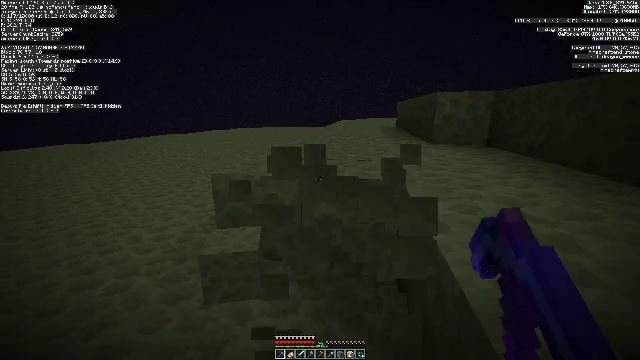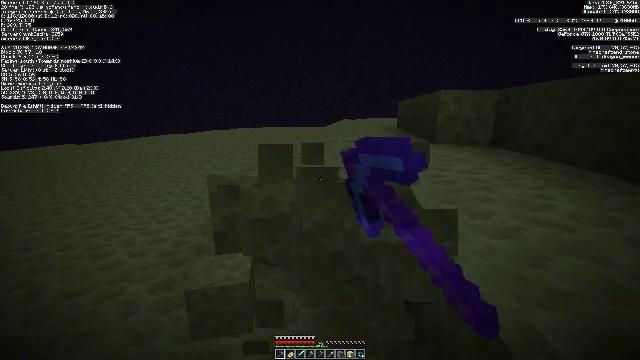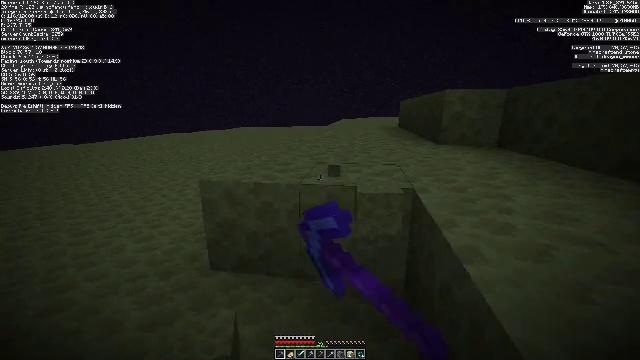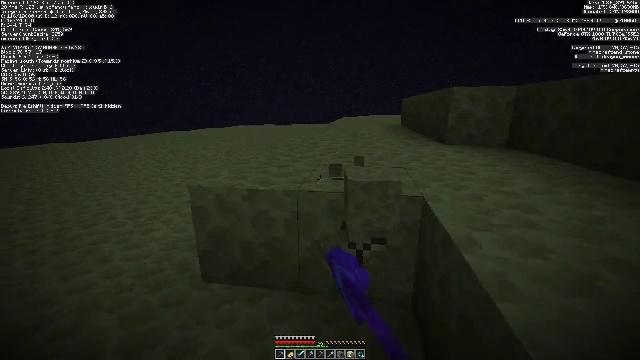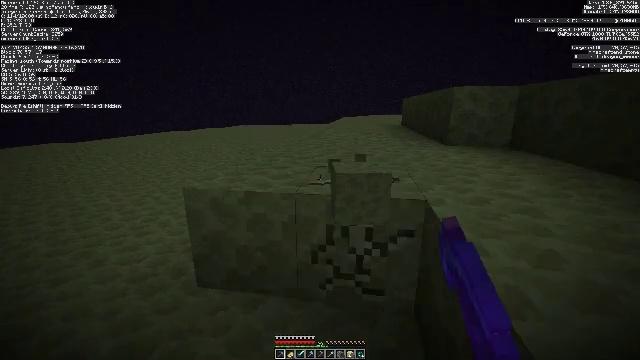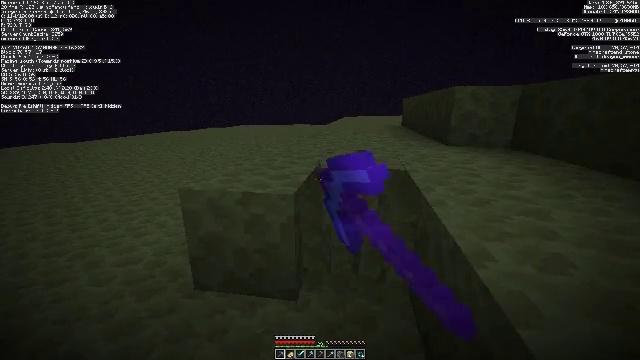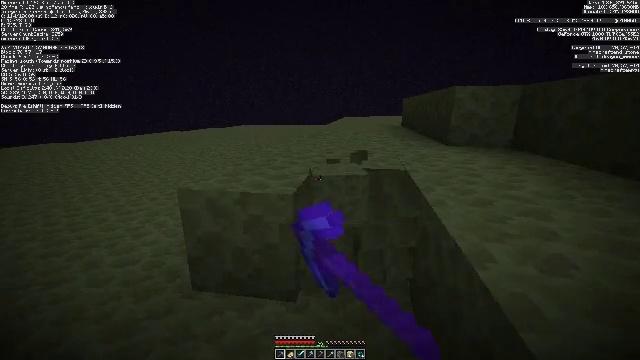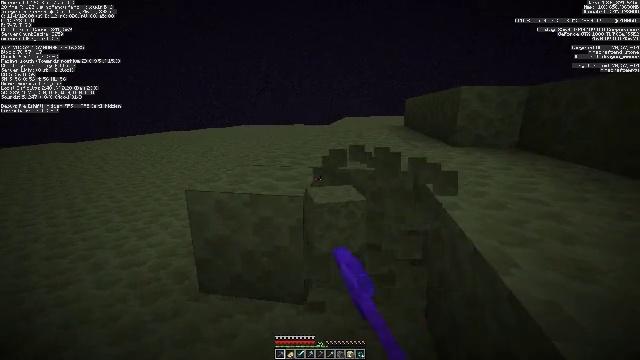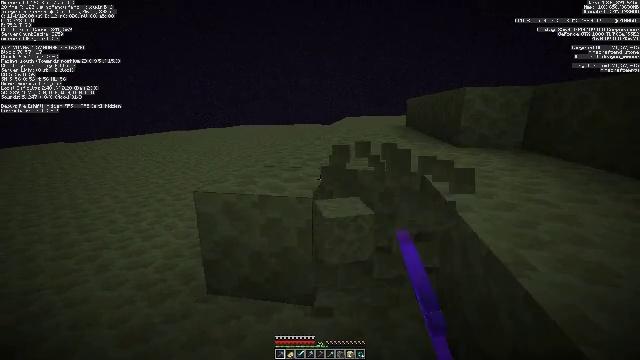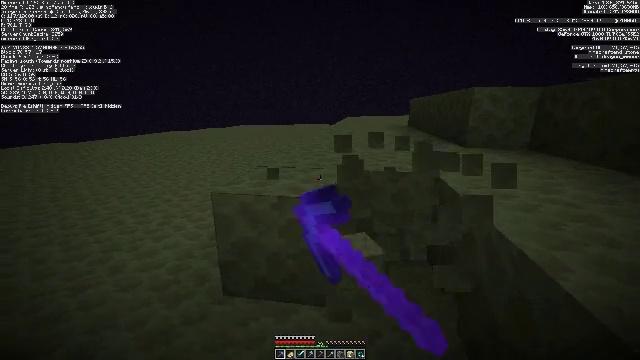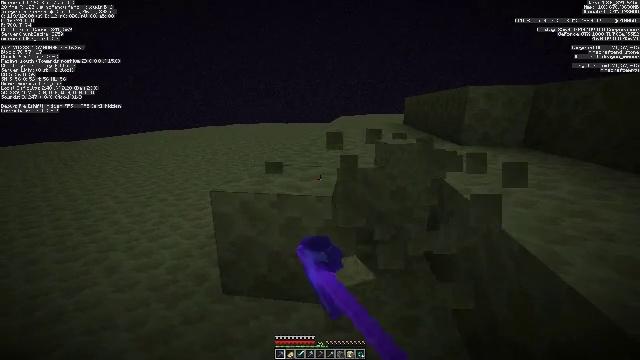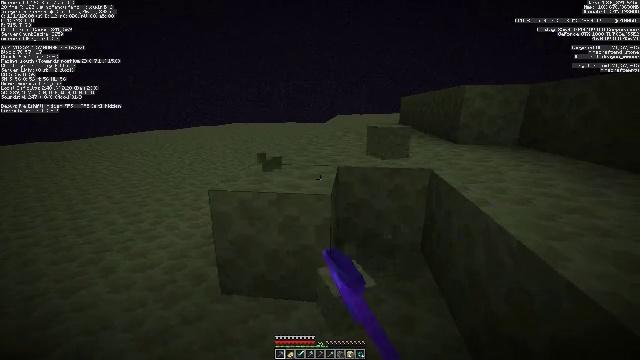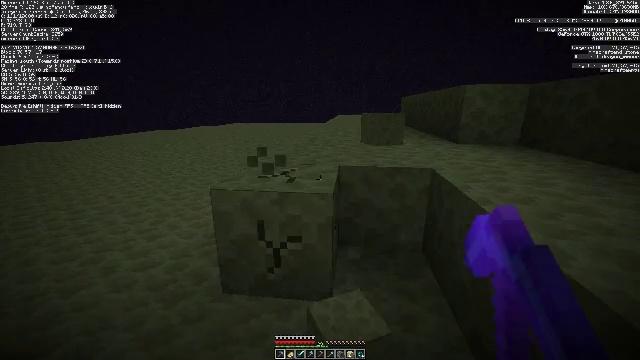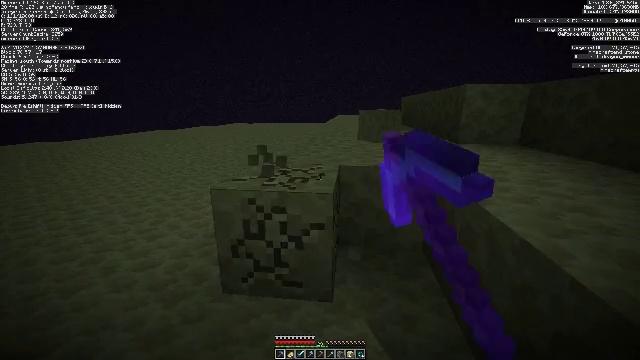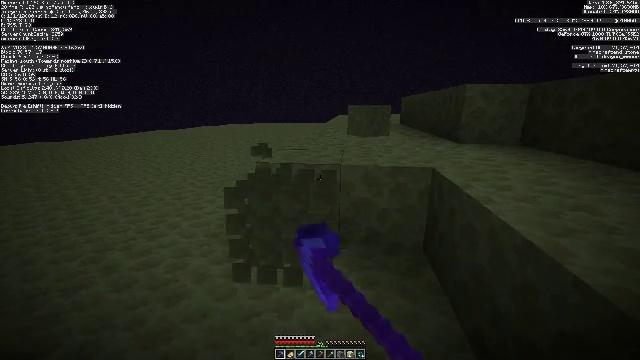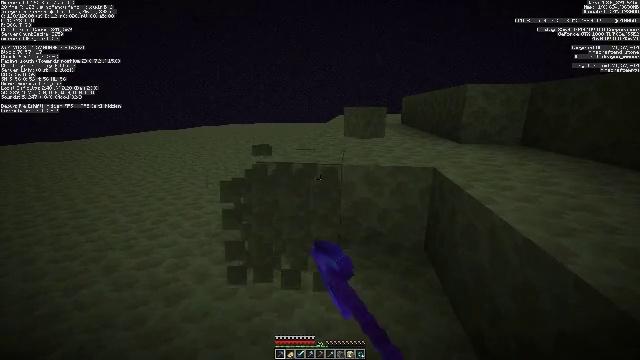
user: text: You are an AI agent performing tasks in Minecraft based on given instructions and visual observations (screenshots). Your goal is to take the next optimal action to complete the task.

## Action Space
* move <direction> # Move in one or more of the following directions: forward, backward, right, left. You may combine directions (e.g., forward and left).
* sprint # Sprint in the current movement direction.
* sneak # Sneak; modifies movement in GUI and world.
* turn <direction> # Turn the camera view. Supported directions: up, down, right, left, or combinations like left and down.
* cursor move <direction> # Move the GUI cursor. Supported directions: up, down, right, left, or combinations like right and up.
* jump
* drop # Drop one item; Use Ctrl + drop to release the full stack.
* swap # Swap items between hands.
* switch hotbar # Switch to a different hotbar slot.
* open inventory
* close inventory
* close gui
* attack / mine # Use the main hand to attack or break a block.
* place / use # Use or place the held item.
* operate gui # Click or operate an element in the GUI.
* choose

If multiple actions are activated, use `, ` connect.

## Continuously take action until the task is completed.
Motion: motion action
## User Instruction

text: Collect end stone for your base.
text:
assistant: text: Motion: move forward, attack / mine
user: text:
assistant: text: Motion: move forward, attack / mine
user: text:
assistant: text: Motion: attack / mine
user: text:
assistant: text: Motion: attack / mine
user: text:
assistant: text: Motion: attack / mine
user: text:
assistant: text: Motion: attack / mine
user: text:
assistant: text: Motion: move left, attack / mine
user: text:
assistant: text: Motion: move left, attack / mine
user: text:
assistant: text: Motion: attack / mine
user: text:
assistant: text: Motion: turn right, attack / mine
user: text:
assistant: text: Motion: attack / mine
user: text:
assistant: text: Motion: attack / mine
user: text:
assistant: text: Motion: attack / mine
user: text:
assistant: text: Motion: attack / mine
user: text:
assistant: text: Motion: attack / mine
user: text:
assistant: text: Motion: attack / mine
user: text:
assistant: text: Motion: attack / mine
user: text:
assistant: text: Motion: move forward, attack / mine
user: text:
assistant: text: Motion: move forward, attack / mine
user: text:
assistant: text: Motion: move forward, turn right, attack / mine
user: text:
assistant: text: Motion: attack / mine
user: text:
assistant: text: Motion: attack / mine
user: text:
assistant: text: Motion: attack / mine
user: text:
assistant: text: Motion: attack / mine
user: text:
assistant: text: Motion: attack / mine
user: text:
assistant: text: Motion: attack / mine
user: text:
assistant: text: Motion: turn left, attack / mine
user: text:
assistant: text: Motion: attack / mine
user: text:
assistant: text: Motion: move left, attack / mine
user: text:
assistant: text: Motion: move left, attack / mine